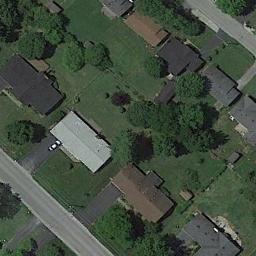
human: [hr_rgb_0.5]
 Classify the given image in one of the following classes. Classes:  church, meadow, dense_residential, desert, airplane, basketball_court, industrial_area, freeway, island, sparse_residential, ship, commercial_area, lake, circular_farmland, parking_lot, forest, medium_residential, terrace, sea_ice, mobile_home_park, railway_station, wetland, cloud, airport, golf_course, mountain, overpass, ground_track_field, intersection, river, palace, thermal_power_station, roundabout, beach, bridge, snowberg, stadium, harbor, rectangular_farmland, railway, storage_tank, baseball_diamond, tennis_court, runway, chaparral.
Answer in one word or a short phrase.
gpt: medium_residential